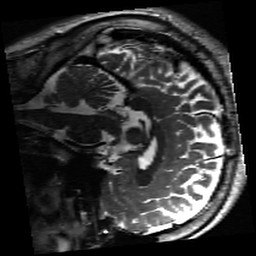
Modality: inplaneT2
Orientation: sagittal